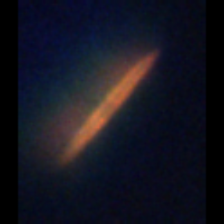
Taxon: Pennate
Group: Diatoms